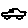
Label: car